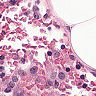
Metastatic tissue present: no